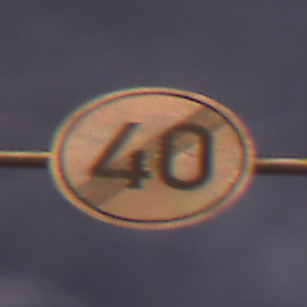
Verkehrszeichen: EndeGeschwindigkeit40
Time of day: Night
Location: Outdoor (Suburban)
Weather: PartlyCloudy
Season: NotSpecified
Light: Artificial